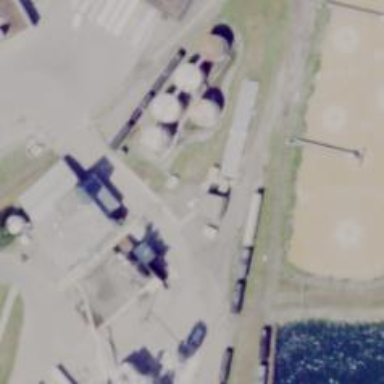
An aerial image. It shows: Storage tank that is man-made.